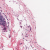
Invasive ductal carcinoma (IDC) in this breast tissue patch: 0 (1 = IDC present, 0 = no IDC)